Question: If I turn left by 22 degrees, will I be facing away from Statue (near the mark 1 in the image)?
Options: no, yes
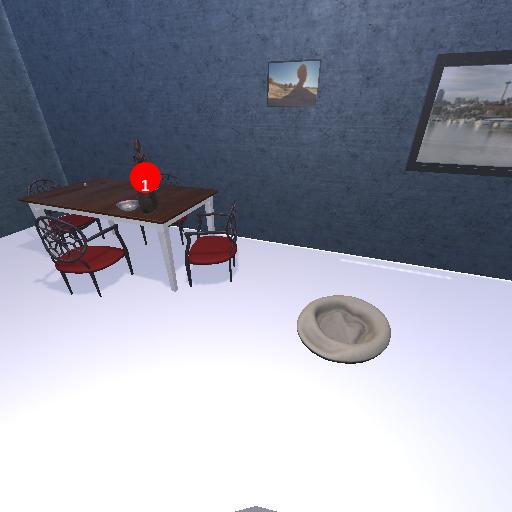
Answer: no